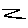
Label: zigzag